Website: ulta-beauty
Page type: account-selection
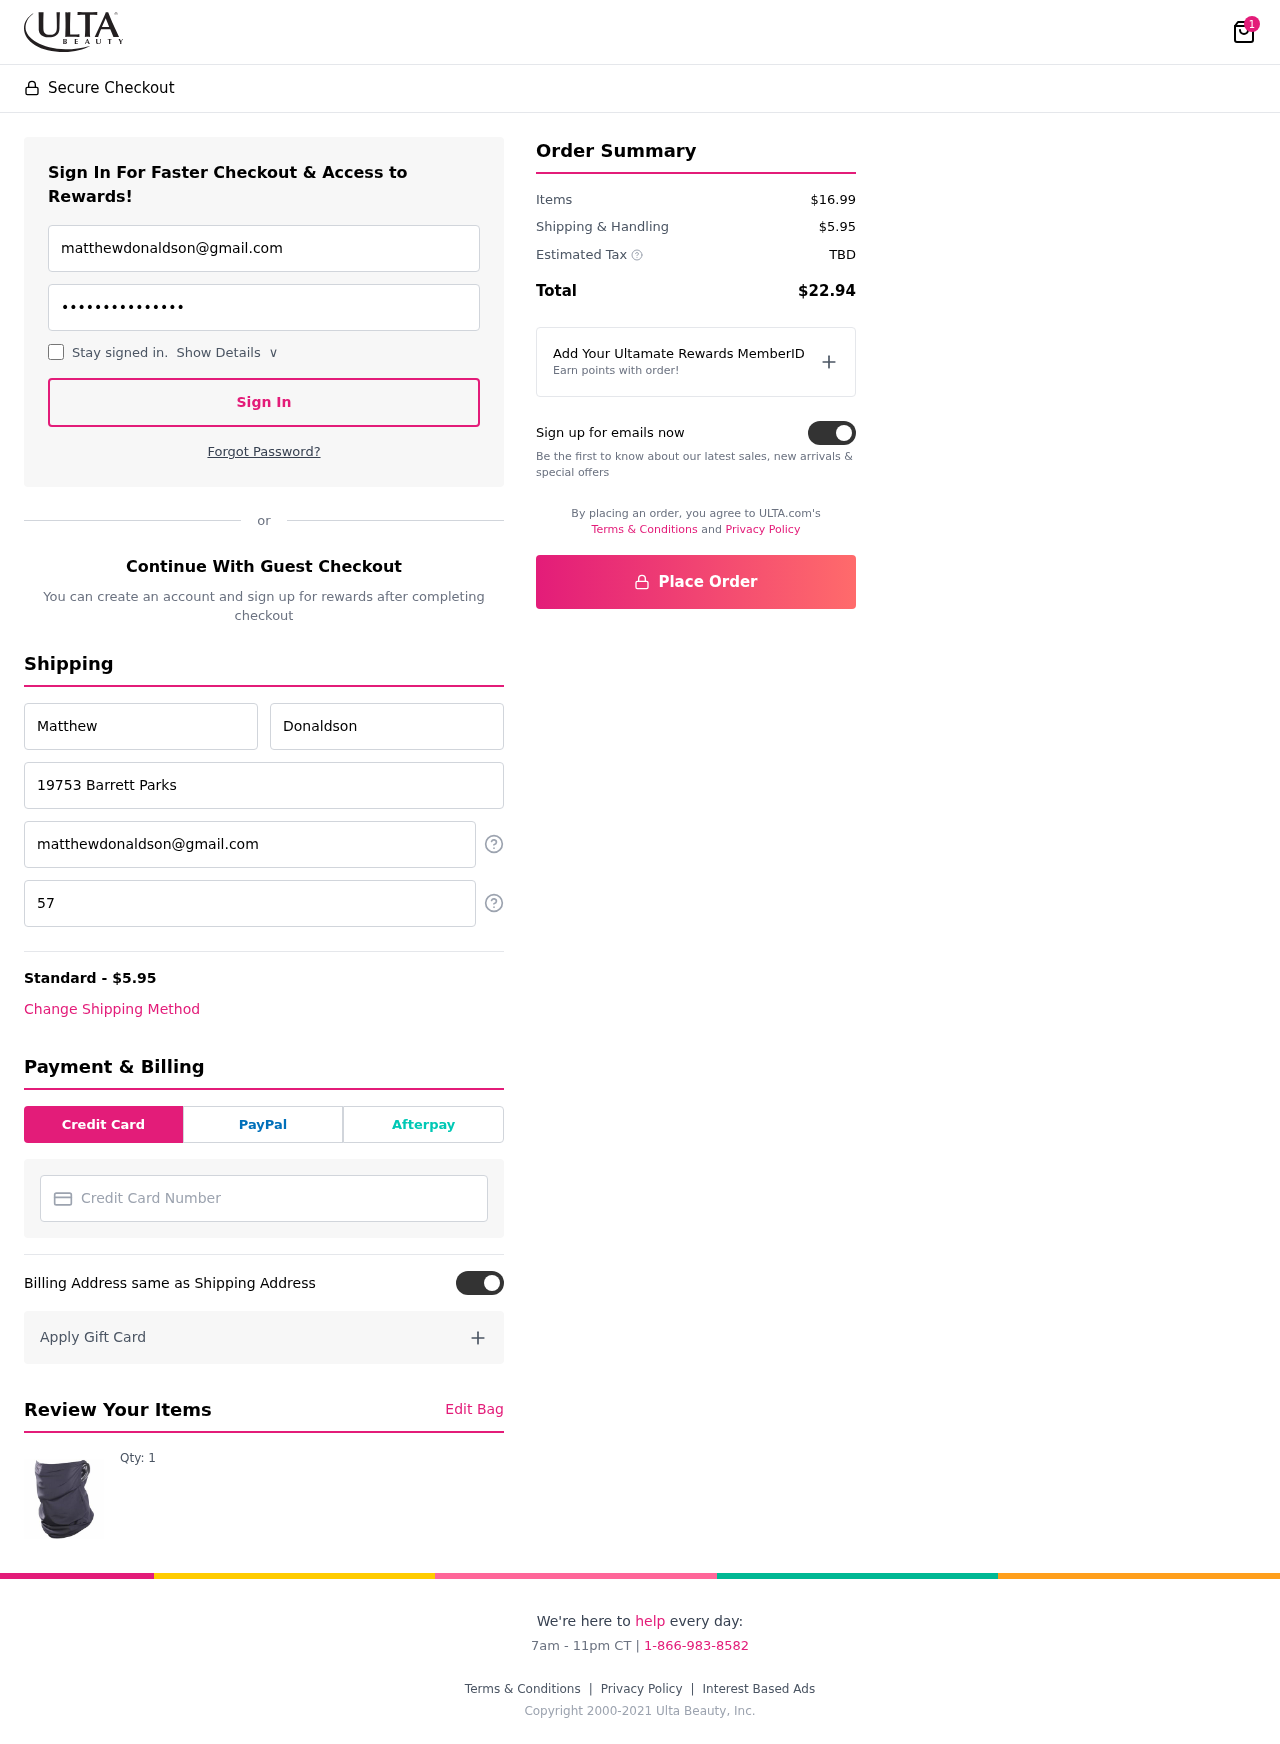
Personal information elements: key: PII_CARD_NUMBER
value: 3766 0894 6641 723
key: PII_EMAIL
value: matthewdonaldson@gmail.com
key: PII_EMAIL2
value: matthewdonaldson@gmail.com
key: PII_FIRSTNAME
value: Matthew
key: PII_LASTNAME
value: Donaldson
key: PII_PHONE
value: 5782796102
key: PII_STREET
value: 19753 Barrett Parks
Product elements: key: PRODUCT1_QUANTITY
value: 1
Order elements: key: ORDER_NUM_ITEMS
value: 1
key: ORDER_SHIPPING_COST
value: $5.95
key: ORDER_SUBTOTAL
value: $16.99
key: ORDER_TAX
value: TBD
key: ORDER_TOTAL
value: $22.94